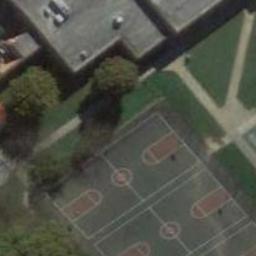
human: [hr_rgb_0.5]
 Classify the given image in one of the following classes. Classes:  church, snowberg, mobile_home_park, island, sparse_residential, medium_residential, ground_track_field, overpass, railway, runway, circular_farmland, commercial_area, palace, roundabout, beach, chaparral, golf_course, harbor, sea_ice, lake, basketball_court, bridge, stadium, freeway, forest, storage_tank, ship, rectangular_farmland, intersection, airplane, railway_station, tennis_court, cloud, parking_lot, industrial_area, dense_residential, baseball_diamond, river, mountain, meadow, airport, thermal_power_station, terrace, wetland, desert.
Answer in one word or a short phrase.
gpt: basketball_court